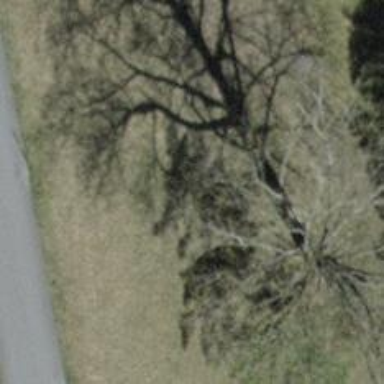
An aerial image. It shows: Beautiful tree in nature.